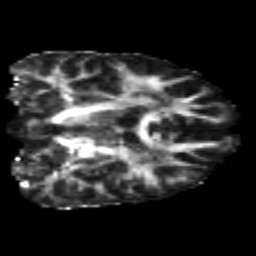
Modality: FA
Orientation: coronal
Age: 21
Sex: male
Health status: healthy
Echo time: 0.074 s